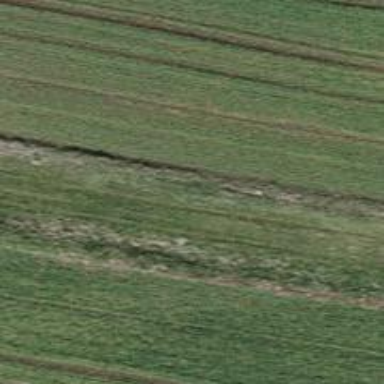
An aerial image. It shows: Grassy track.